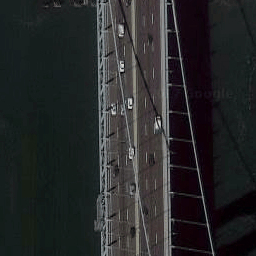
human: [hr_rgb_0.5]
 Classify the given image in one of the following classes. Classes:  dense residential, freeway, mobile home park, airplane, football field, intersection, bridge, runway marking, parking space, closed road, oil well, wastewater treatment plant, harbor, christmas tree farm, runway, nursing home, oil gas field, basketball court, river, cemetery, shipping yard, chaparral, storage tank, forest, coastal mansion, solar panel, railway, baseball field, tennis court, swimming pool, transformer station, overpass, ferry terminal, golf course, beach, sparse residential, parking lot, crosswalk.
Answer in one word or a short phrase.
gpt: bridge